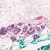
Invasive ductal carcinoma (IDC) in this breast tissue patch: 0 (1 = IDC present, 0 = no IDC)